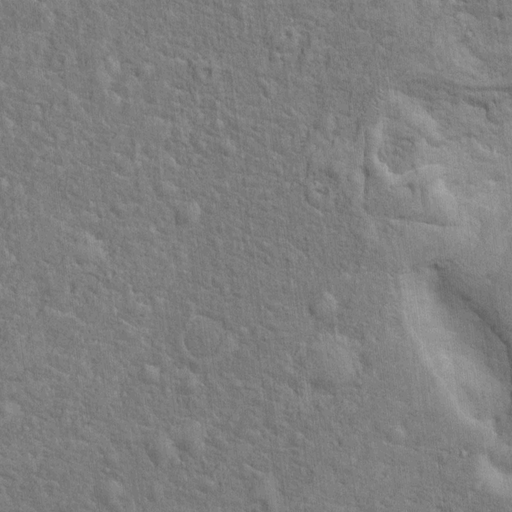
Classes present: Background, Cone